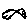
Label: fish